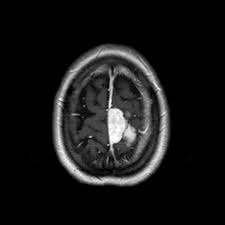
Label: meningioma